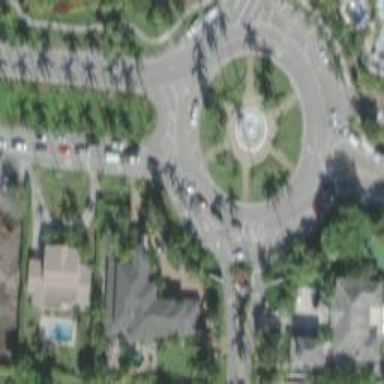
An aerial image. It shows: Roundabout at tertiary road junction.